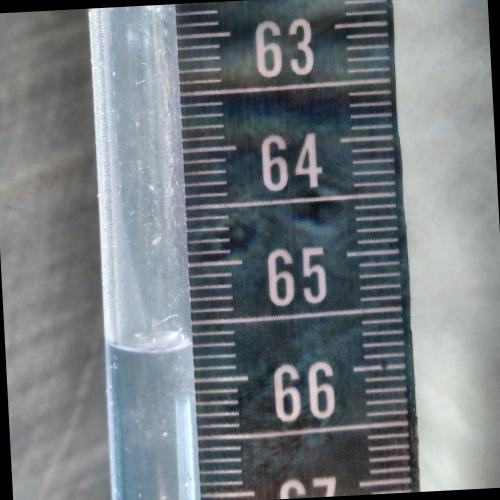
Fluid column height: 65.7 cm